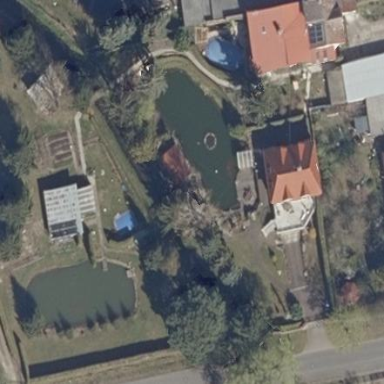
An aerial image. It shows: Peaceful pond surrounded by nature.